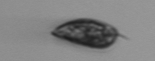
Label: Prorocentrum_triestinum